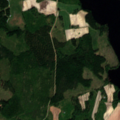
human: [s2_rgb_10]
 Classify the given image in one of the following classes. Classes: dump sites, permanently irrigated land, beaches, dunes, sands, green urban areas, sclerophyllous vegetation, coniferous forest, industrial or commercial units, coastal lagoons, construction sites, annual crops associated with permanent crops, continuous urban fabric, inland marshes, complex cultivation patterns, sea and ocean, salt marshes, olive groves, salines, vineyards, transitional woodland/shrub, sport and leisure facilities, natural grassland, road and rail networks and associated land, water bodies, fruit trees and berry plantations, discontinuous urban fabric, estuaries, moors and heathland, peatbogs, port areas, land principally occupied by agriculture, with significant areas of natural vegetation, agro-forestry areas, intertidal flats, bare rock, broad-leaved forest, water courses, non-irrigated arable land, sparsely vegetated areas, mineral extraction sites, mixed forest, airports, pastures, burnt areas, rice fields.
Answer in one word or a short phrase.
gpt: land principally occupied by agriculture, with significant areas of natural vegetation, mixed forest, transitional woodland/shrub, water bodies